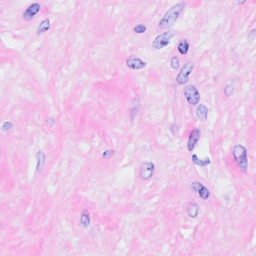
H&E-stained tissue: Breast